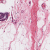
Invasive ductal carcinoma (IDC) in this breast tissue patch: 0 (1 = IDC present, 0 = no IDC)